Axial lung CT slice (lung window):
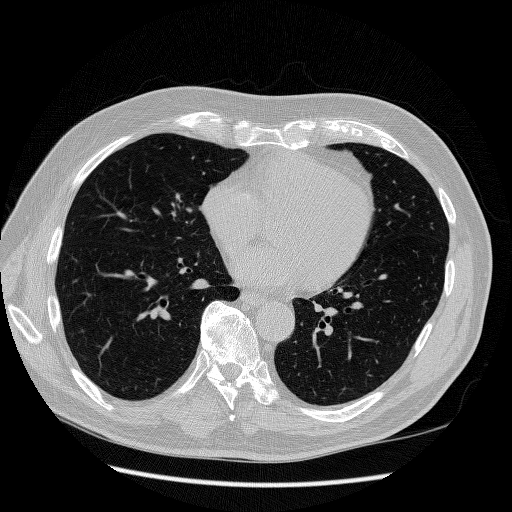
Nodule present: no